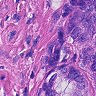
Metastatic tissue present: yes